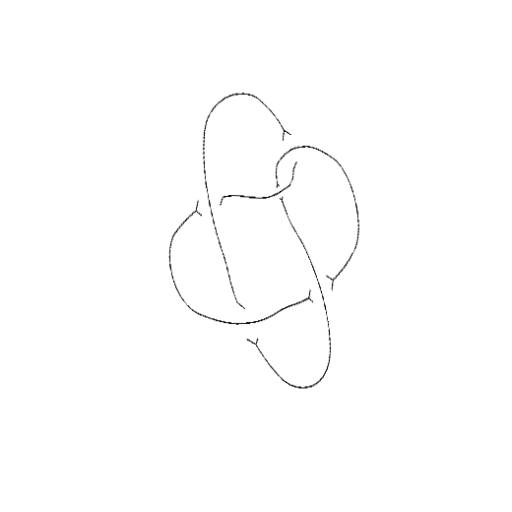
Crossing number: 5